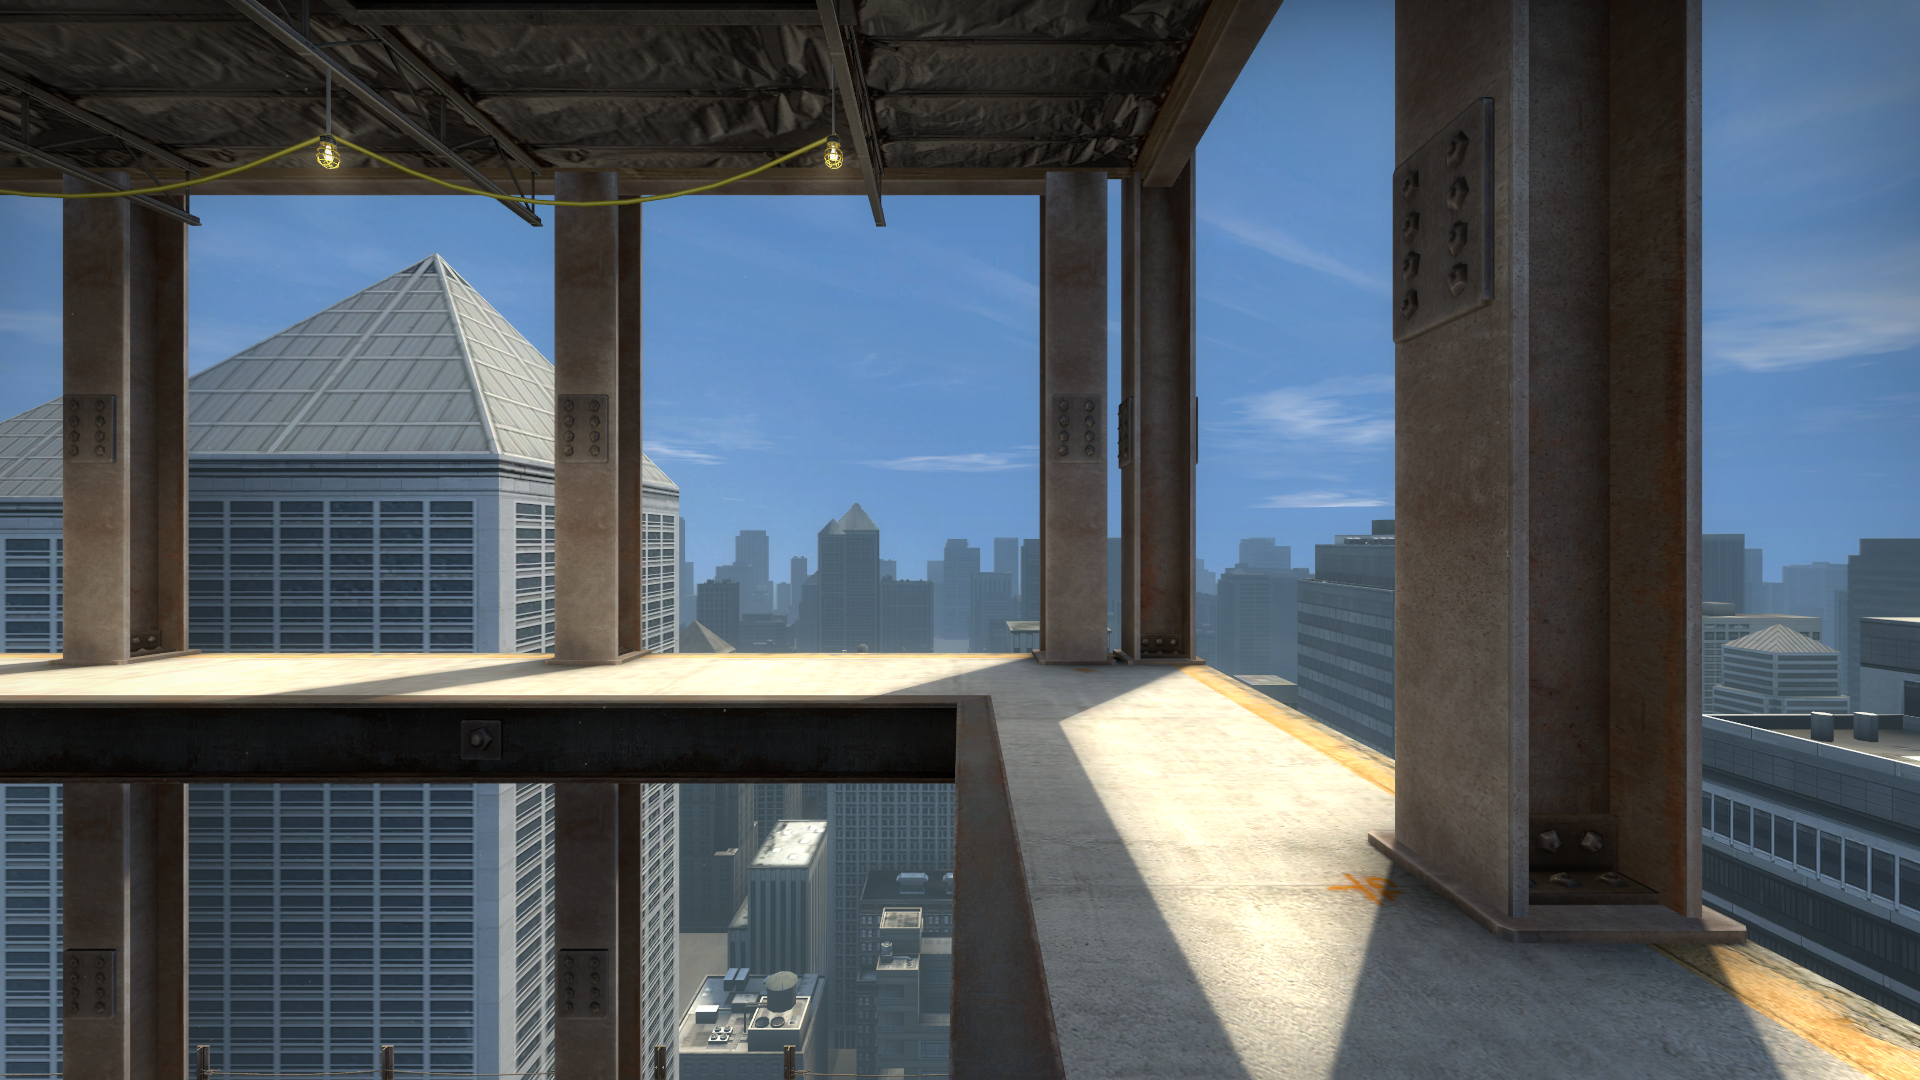
Map: de_vertigo